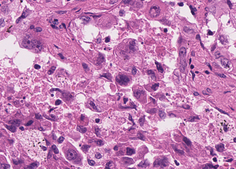
Tumor epithelial tissue: yes
Tumor-associated stroma tissue: yes
Normal tissue: no